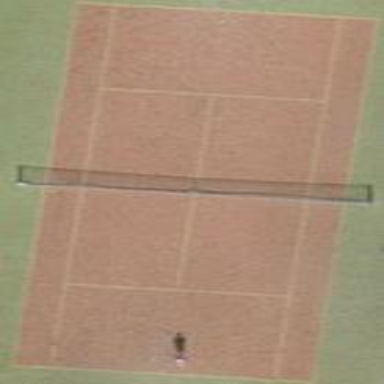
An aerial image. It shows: Tennis court on the leisure land pitch.